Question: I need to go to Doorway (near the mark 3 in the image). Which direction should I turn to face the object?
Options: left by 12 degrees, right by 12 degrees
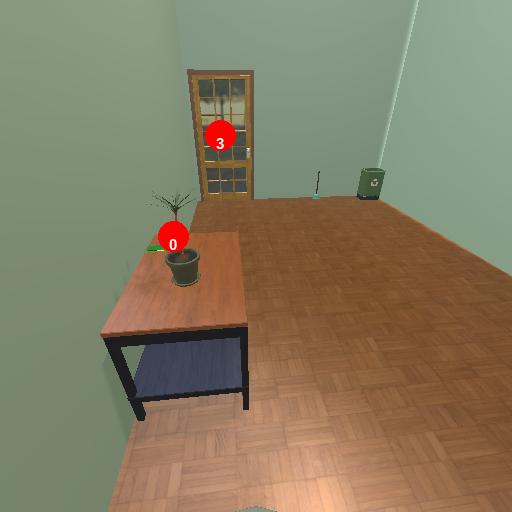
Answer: left by 12 degrees